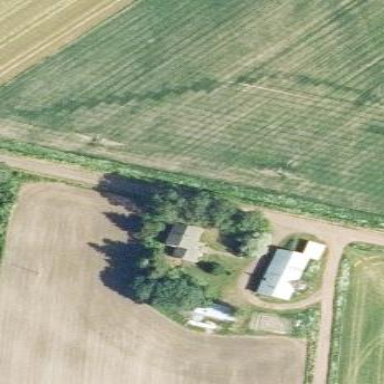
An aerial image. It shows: Farmyard area.